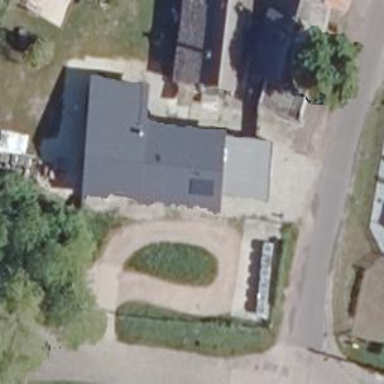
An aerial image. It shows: Detached building with gabled roof colored in black.